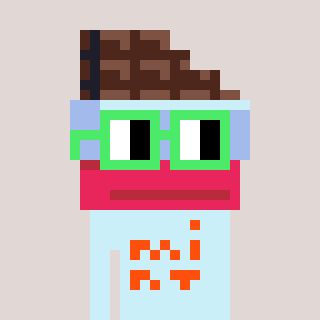
a pixel art character with square light green glasses, a chocolate-shaped head and a cold-colored body on a warm background